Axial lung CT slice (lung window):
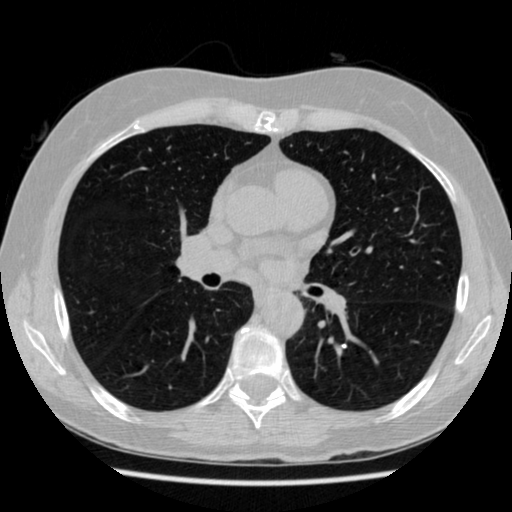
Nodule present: no